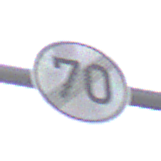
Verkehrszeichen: EndeGeschwindigkeit70
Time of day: Midday
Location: Outdoor (Suburban)
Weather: Overcast
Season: NotSpecified
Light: Natural